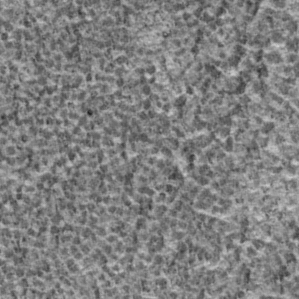
Label: frost